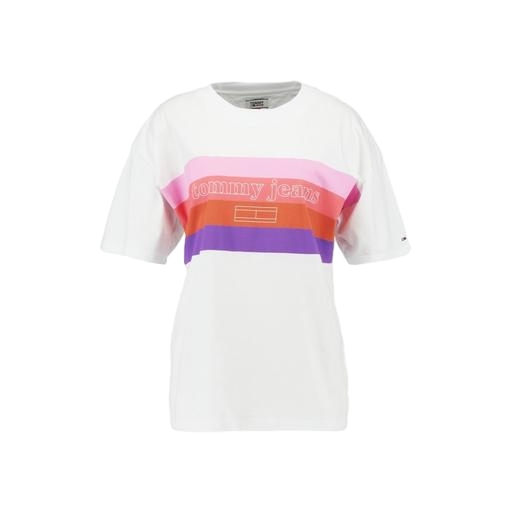
multicolor women’s white large t-shirt, multicolor t-shirt large logo, multicolor classic tee, white background